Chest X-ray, PA view. Patient: 63 years old, sex F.
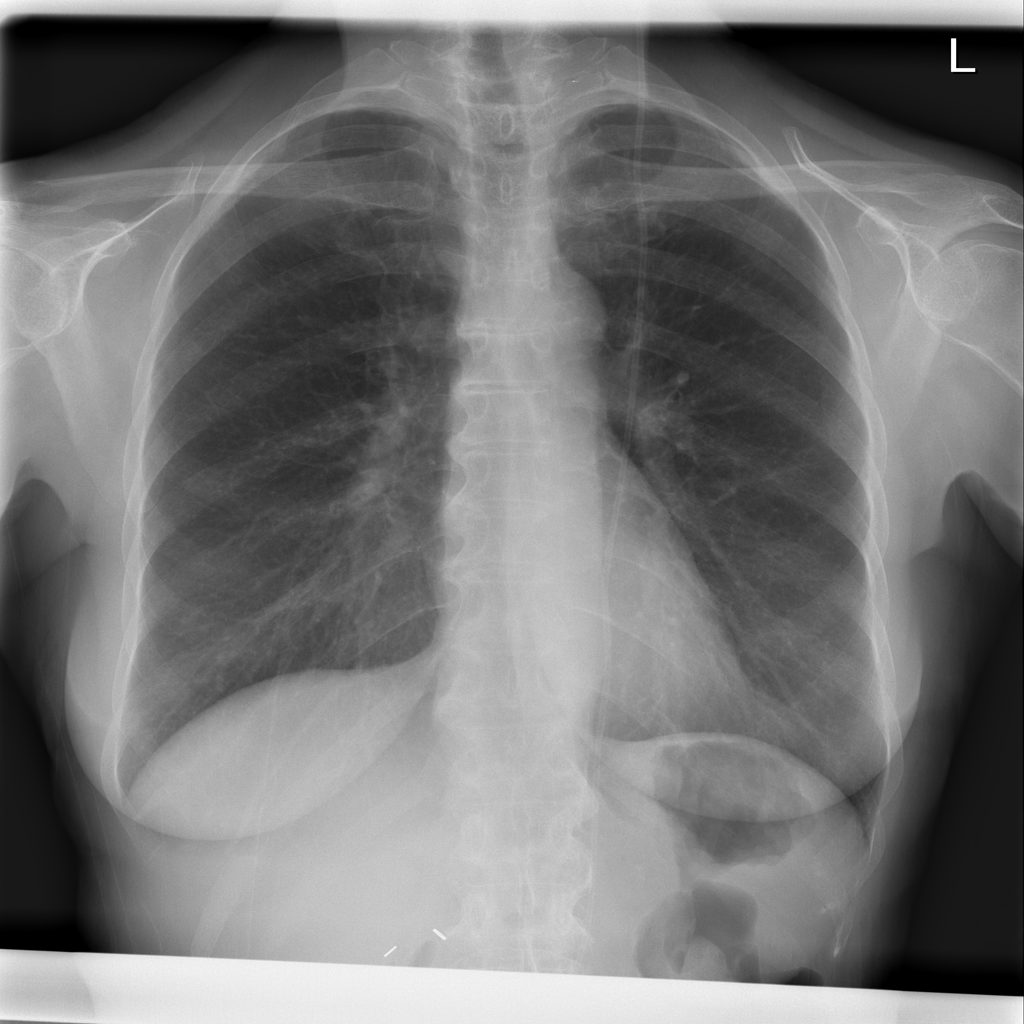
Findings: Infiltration